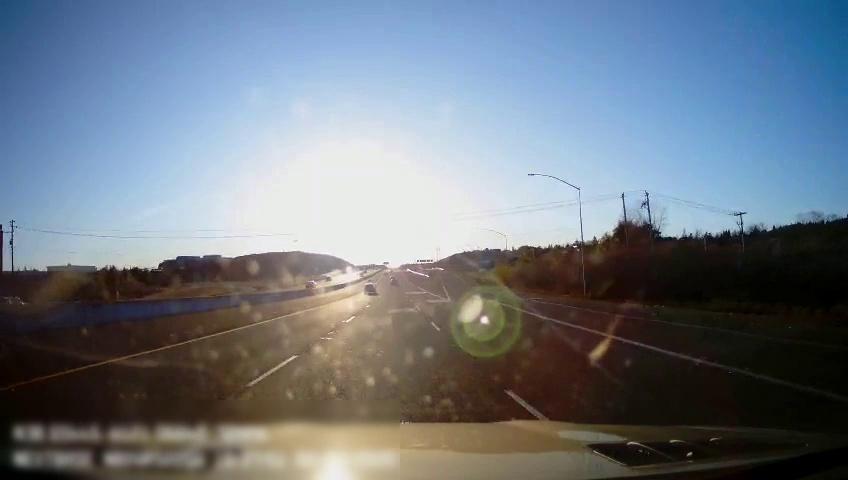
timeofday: Day
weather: Sunny
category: Drivable Space
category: Drivable Space
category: Vehicles | Truck
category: Vehicles | Car
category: Lanes | Alternate Lane
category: Lanes | Alternate Lane
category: Lanes | Current Lane
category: Lanes | Current Lane
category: Lanes | Alternate Lane